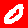
Digit: 0